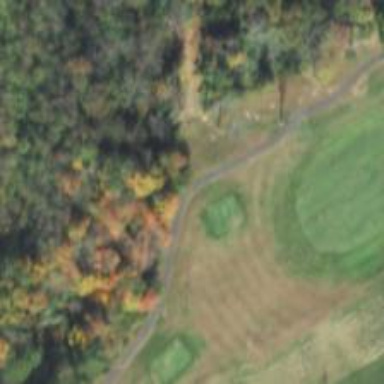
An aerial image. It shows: Golf tee on grassy land.